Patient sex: F
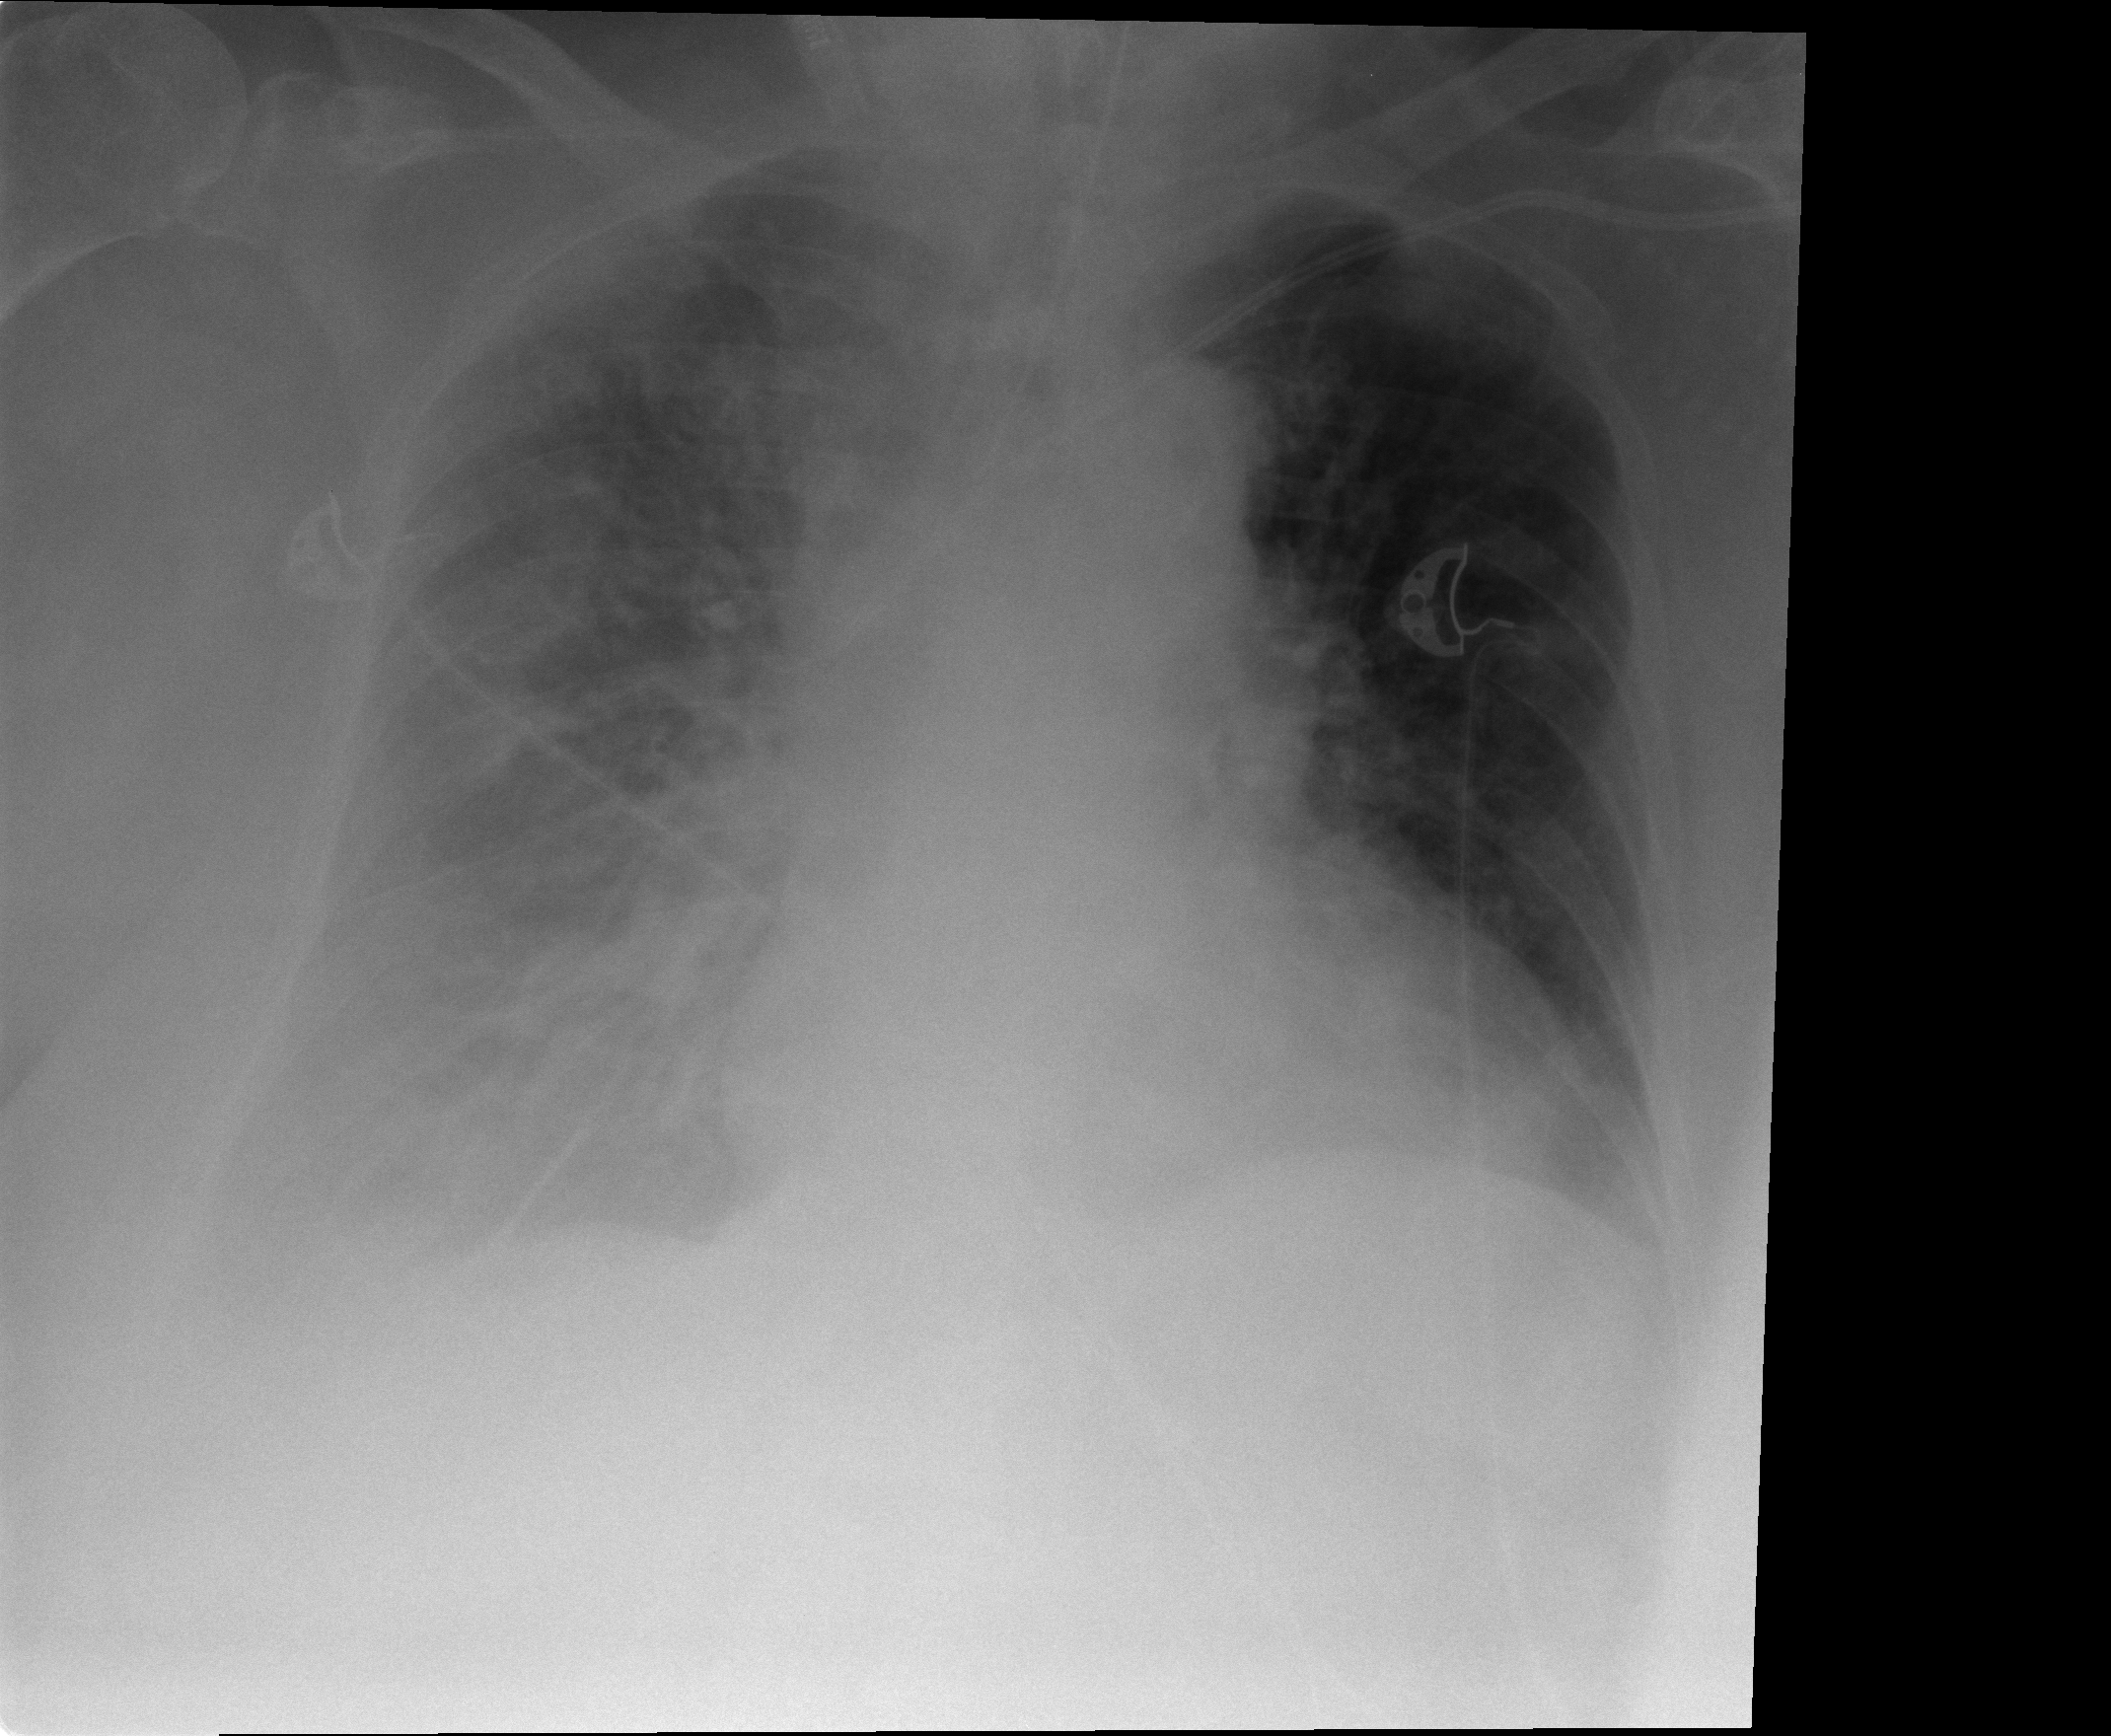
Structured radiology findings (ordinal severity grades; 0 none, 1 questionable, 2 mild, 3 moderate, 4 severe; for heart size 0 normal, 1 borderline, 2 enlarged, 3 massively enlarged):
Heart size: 2
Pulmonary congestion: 2
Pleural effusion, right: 3
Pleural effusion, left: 2
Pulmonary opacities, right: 2
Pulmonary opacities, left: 2
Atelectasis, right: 2
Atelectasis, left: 2